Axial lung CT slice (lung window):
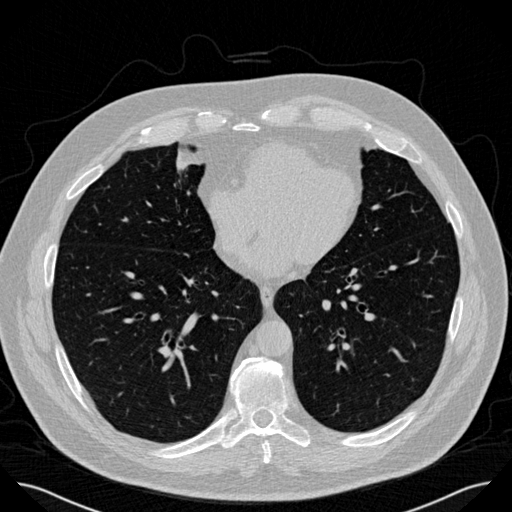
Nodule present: no